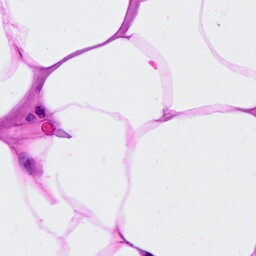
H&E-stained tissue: Breast